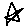
Label: star